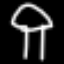
Label: mushroom